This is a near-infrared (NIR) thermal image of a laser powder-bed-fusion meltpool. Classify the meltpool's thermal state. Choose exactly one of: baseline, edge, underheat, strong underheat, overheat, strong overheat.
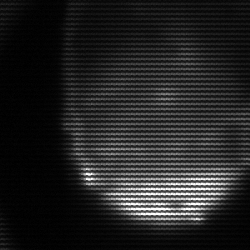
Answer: edge